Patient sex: F
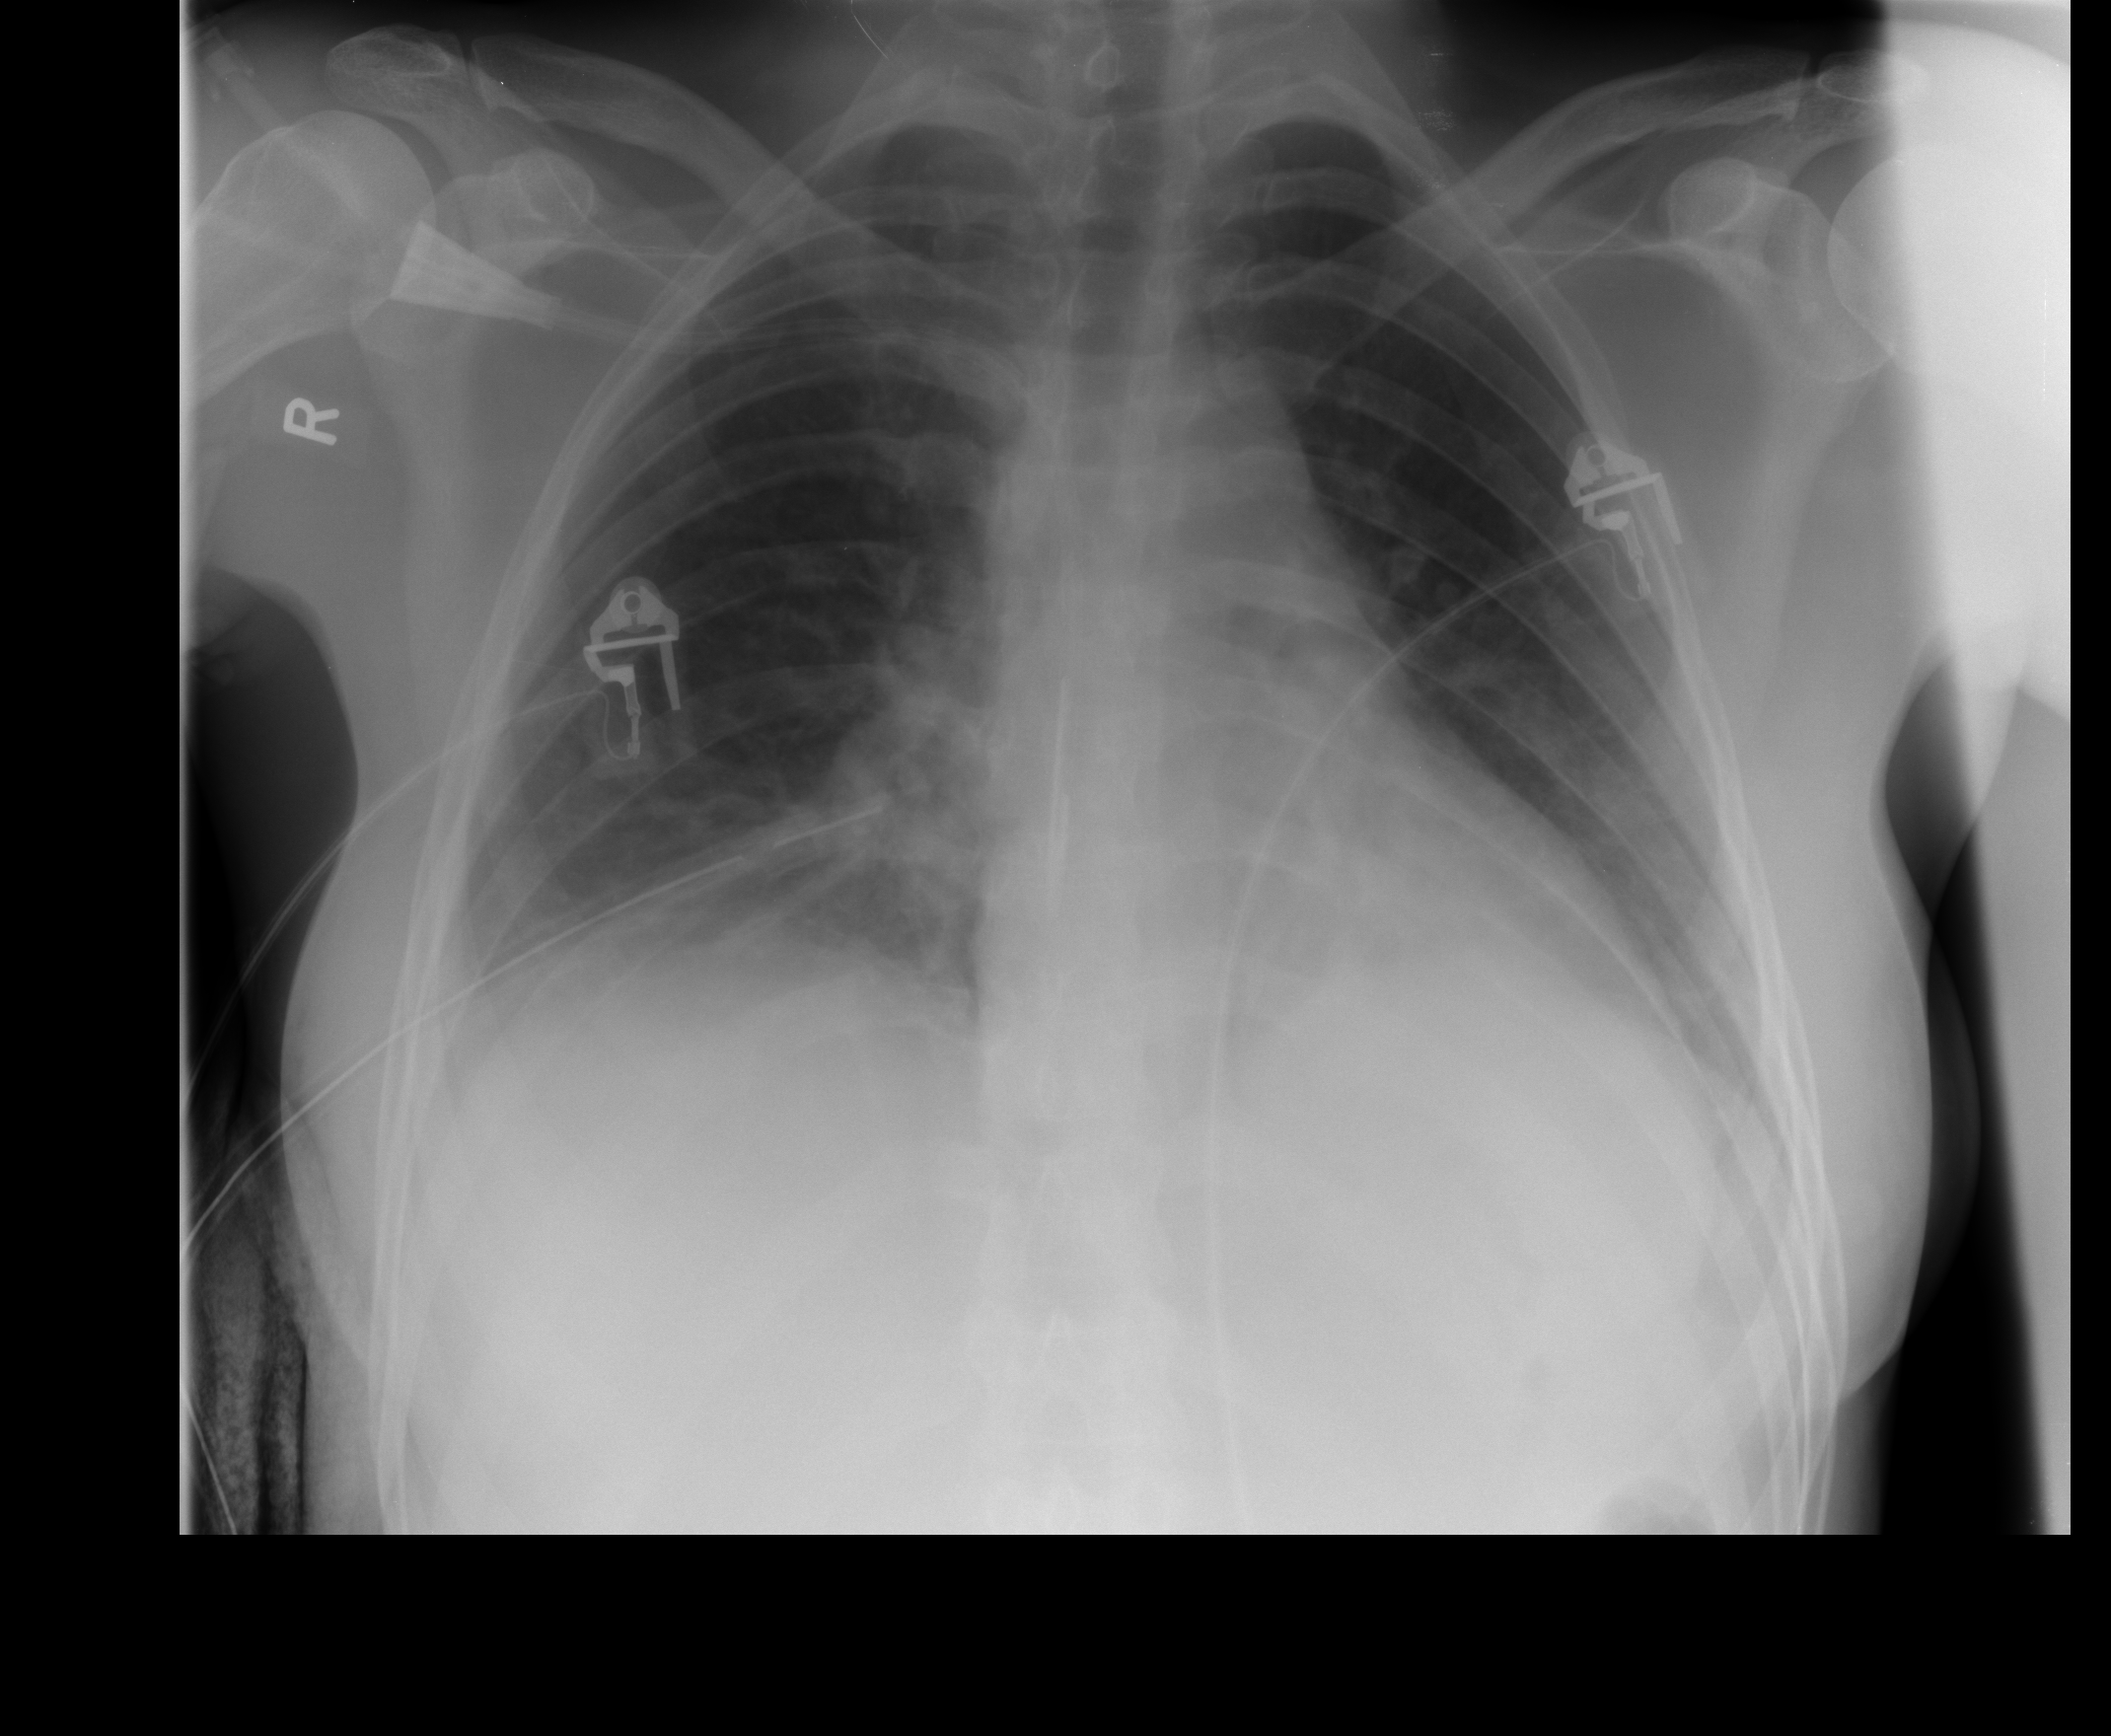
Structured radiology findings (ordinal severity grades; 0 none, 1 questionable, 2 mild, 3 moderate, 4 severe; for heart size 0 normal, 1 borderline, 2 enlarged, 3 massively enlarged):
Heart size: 0
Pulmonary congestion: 0
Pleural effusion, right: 1
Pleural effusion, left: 1
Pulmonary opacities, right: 0
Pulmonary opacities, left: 0
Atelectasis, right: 1
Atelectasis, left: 1